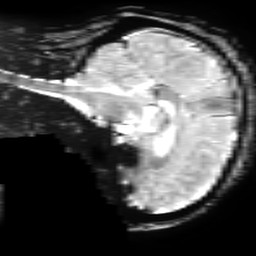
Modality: T2starw
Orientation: sagittal
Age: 54
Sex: female
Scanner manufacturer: ge
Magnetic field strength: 3 T
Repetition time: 0.65 s
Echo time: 0.02 s